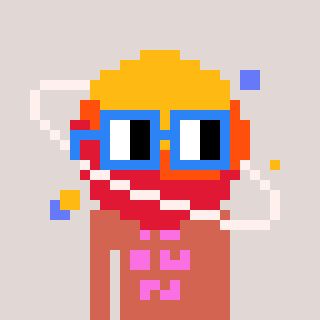
a pixel art character with square blue glasses, a saturn-shaped head and a peachy-colored body on a warm background